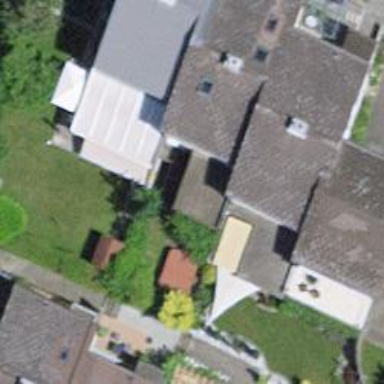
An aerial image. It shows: Simple and straightforward house.